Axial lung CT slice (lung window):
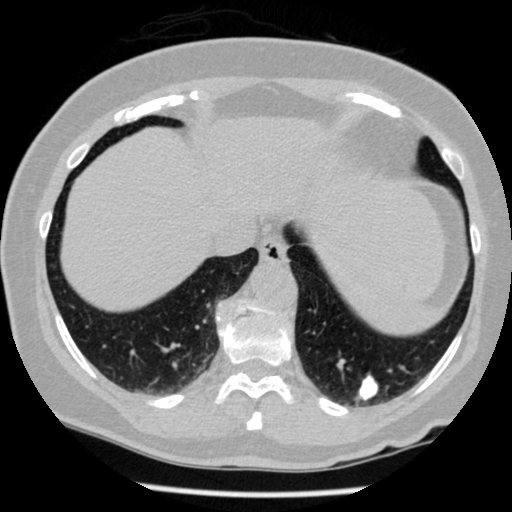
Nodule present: yes
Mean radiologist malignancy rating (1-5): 2.75